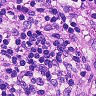
Metastatic tissue present: no